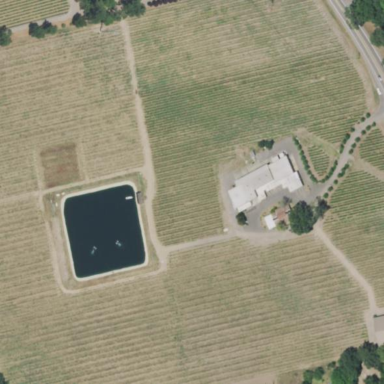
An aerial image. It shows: Vineyard growing grapes.